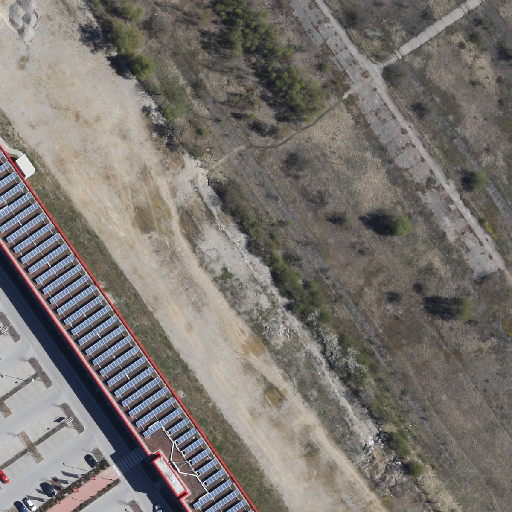
Referring expression: light-duty vehicle